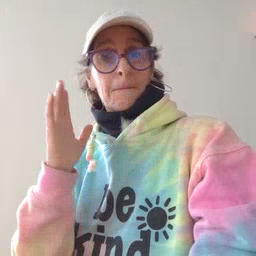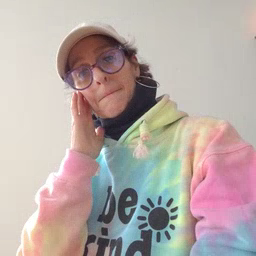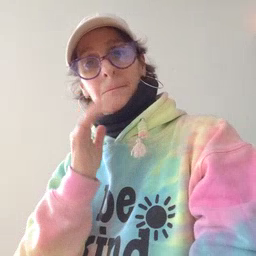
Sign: bed